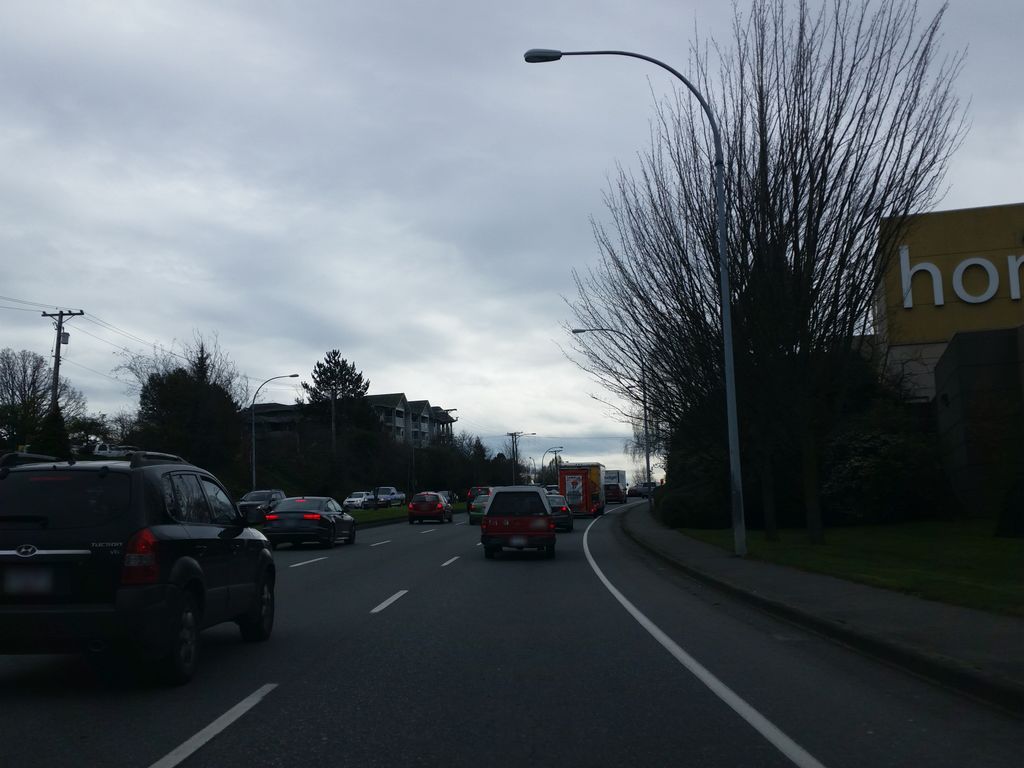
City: victoria